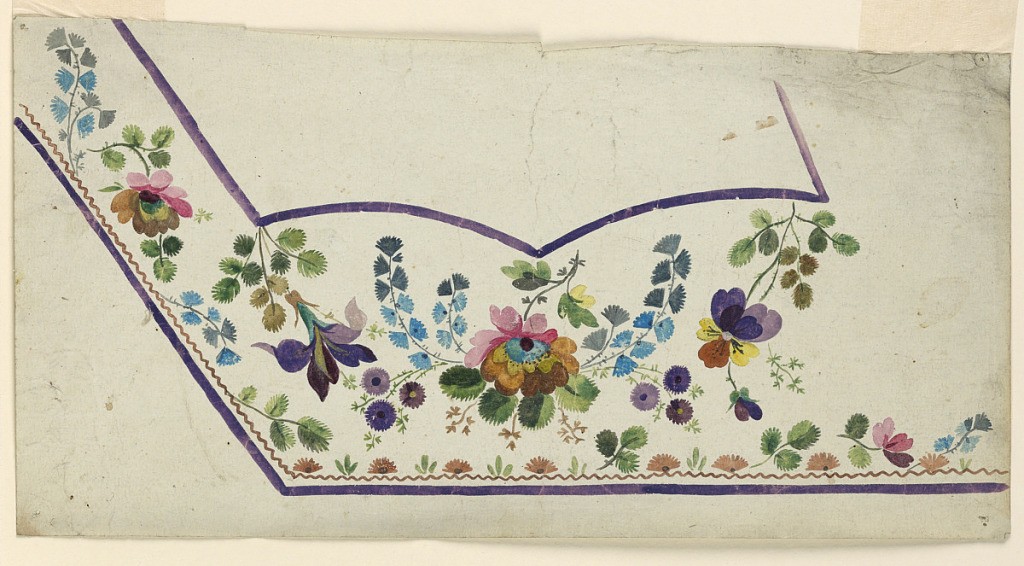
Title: Design for a Waistcoat
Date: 1780-1790
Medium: Pencil and various gouaches on paper
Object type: Drawing
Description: Design for the embroidery at the border of a man's waistcoat. Lilac edges. A waved line runs parallel to the edge of the waistcoat. Boughs, leaves fan blossoms grow from it. A bunch of flowers is shown beneath the pocket; it is flanked by two hanging flowers, the right one being a pansy.